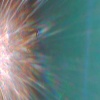
Label: sunburn